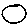
Label: circle